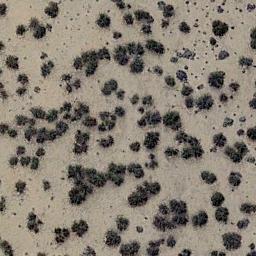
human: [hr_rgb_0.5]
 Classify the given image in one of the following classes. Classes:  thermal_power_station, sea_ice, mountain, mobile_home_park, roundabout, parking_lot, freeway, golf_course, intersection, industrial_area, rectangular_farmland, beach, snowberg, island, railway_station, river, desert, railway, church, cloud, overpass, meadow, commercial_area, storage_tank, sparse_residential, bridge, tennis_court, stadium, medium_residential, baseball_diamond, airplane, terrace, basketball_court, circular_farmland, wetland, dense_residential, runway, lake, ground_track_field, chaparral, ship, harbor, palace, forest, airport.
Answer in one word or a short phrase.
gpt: chaparral